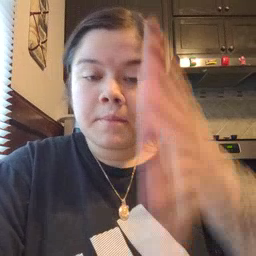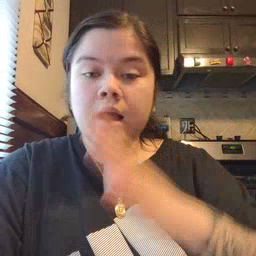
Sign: man